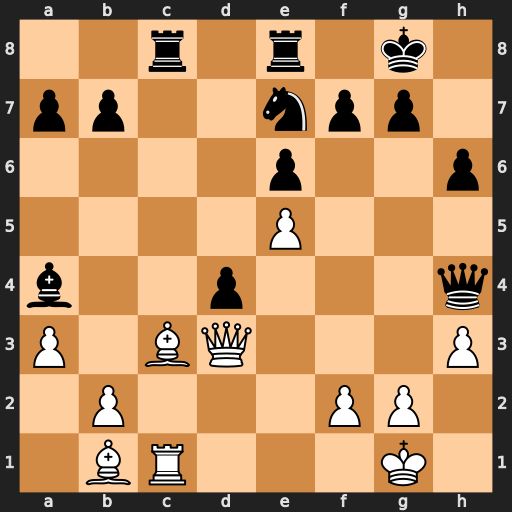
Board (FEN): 2r1r1k1/pp2npp1/4p2p/4P3/b2p3q/P1BQ3P/1P3PP1/1BR3K1
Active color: w
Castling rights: -
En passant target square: -
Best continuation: Qh7+ Kf8 Qh8+ Ng8 Bb4+